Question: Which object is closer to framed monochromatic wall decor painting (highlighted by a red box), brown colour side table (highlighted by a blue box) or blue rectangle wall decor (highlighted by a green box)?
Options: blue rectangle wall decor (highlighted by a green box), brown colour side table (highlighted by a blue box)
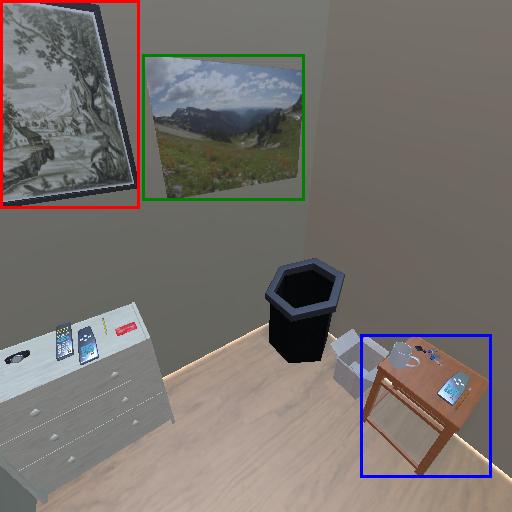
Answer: blue rectangle wall decor (highlighted by a green box)